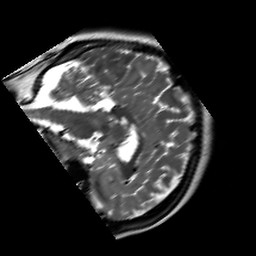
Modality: T2w
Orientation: sagittal
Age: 24
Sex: female
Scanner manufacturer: siemens
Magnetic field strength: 3 T
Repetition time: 7 s
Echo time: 0.09 s